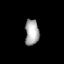
Tissue: prostate
Cell type: Fibroblasts
Senescence score: 0.7879
Nuclear area (px): 354
Mean DAPI intensity: 167.992